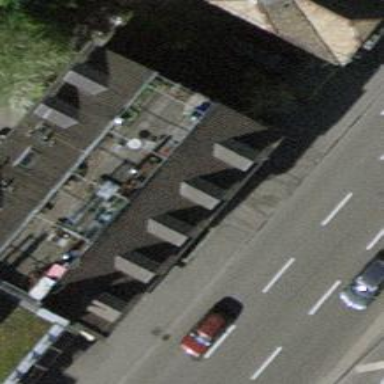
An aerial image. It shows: Restaurant.